Aerial crown-view tile of a tropical tree (Barro Colorado Island, Panama), acquired 20250124:
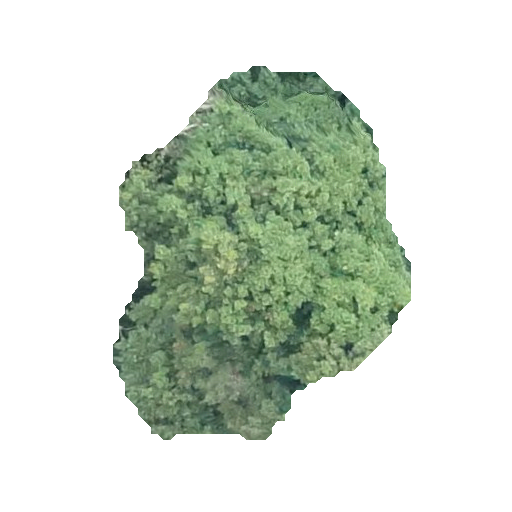
Species: Prioria copaifera
GBIF accepted scientific name: Prioria copaifera
Crown area: 118.845 m²